Aerial crown-view tile of a tropical tree (Barro Colorado Island, Panama), acquired 20240716:
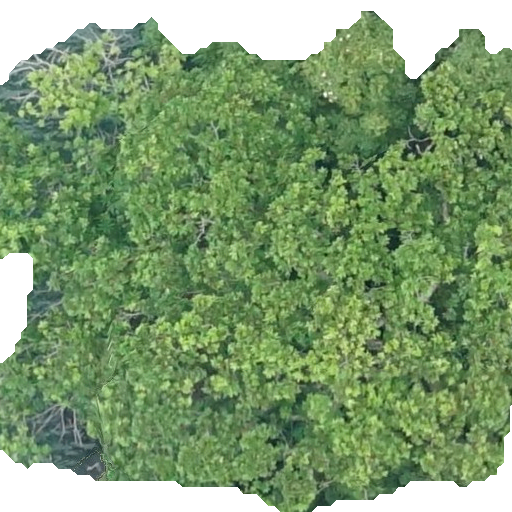
Species: Anacardium excelsum
GBIF accepted scientific name: Anacardium excelsum
Crown area: 391.42 m²